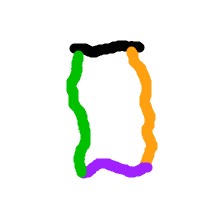
Shape: rectangle